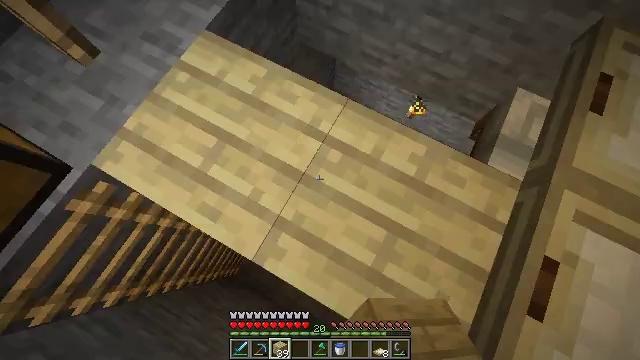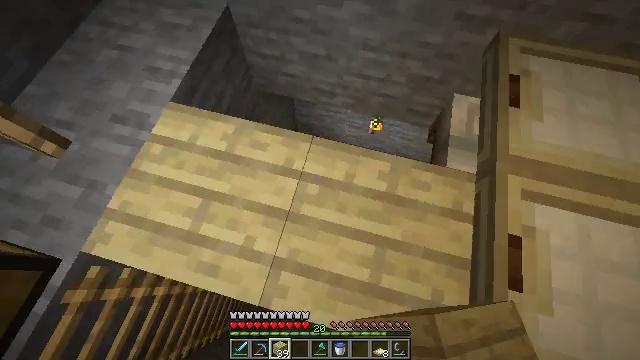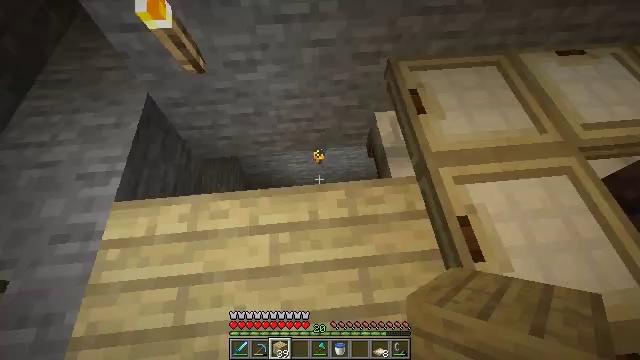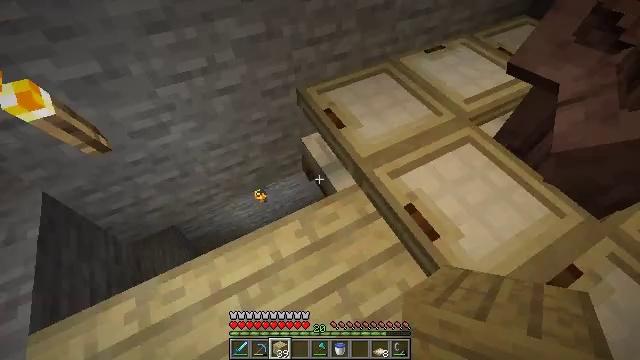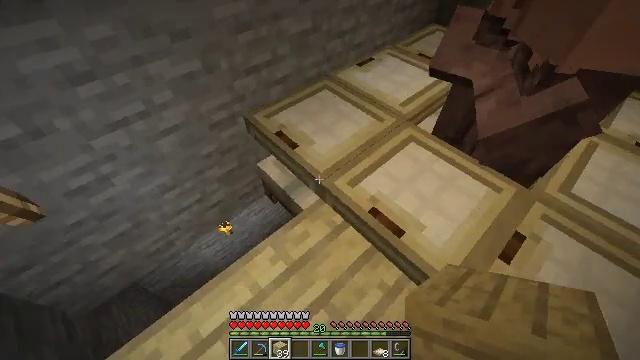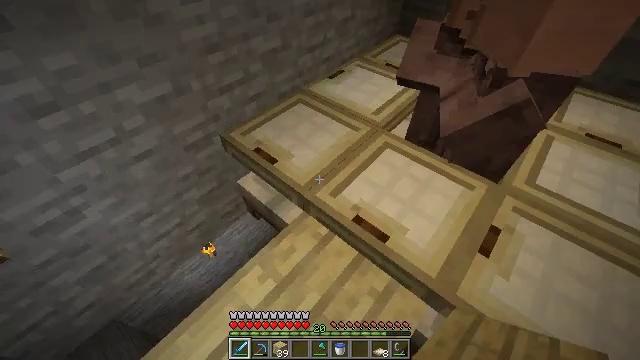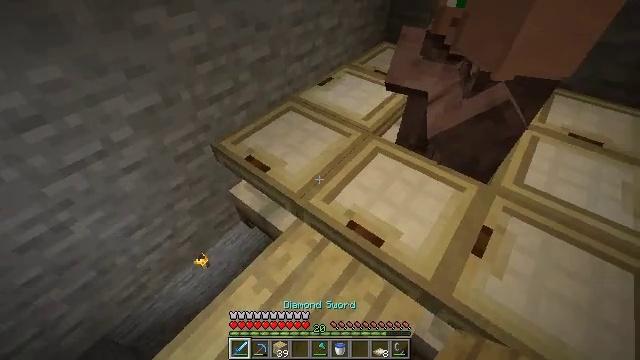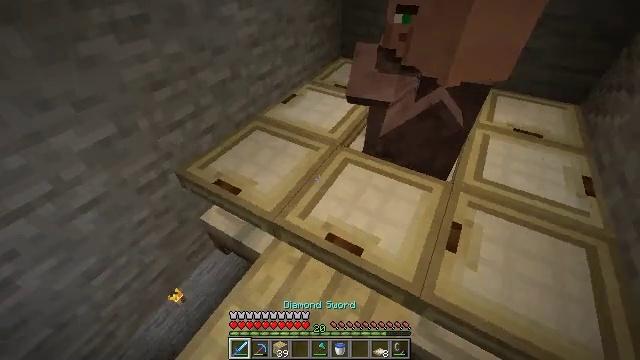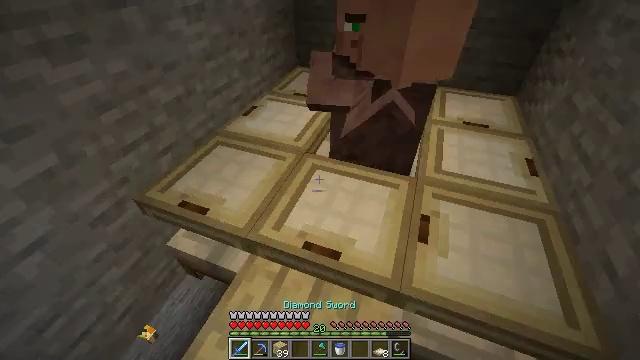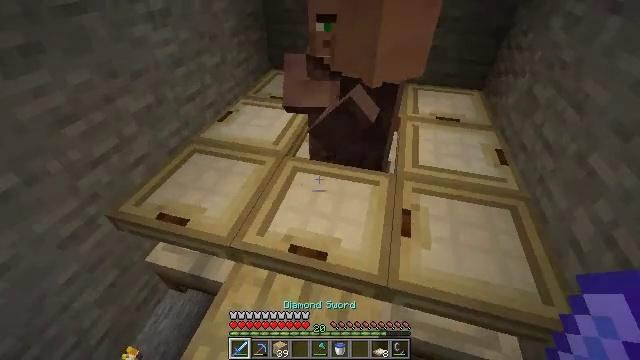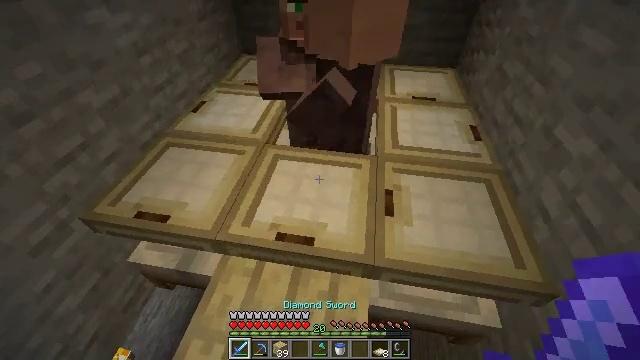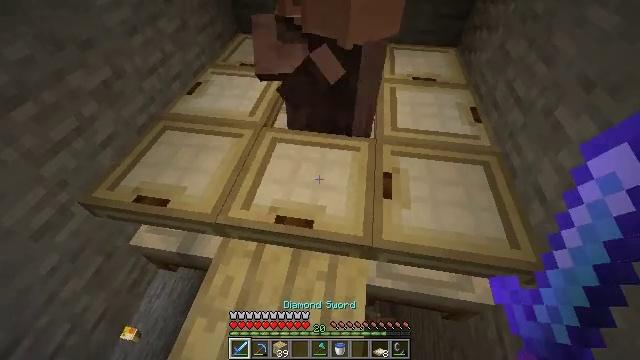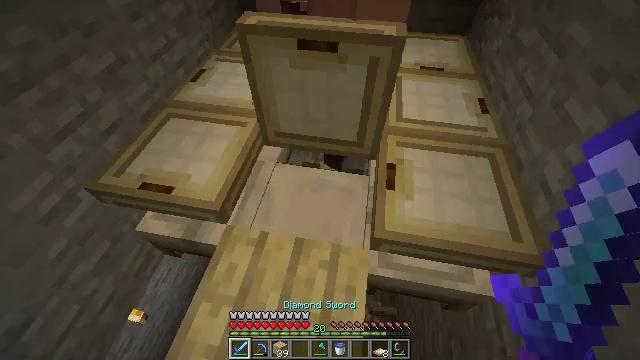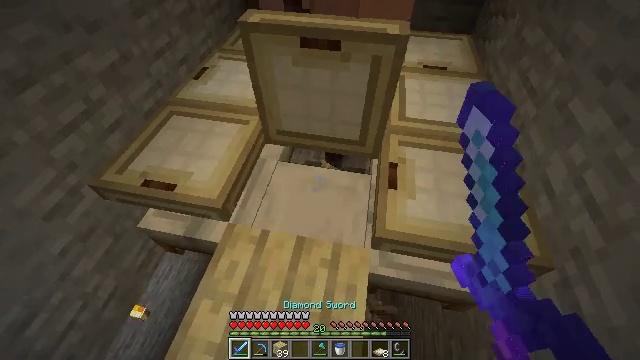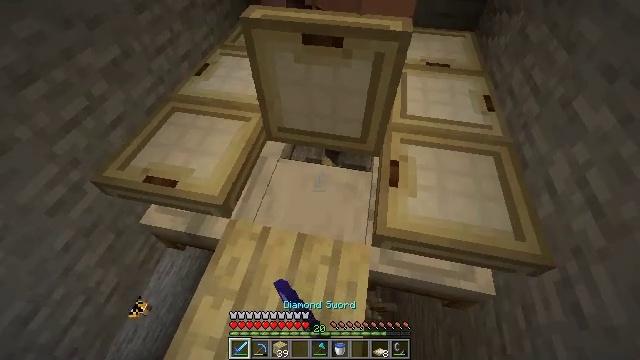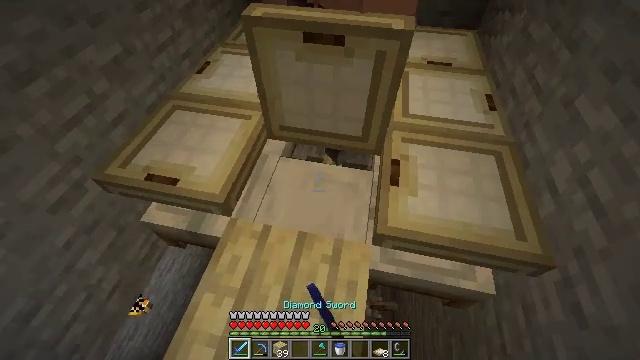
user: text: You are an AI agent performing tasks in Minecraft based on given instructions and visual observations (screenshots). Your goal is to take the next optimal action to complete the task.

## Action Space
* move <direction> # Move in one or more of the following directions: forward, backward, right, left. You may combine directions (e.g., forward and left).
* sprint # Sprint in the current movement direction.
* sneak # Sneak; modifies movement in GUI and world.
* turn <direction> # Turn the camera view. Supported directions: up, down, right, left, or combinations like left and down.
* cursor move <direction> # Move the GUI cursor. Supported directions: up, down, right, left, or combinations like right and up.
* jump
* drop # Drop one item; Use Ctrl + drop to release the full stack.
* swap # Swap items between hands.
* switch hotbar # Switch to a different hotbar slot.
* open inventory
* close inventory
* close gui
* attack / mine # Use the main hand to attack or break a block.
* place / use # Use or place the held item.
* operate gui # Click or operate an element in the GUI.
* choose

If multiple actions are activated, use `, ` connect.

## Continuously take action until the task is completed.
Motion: motion action
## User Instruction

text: Drop a carrot.
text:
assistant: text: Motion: turn right and up
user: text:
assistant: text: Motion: turn right and up
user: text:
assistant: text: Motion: turn right and up
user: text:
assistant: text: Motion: turn right and up
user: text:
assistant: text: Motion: turn right and up, switch to hotbar 1
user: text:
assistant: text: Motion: turn right and up, switch to hotbar 1
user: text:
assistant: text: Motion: turn right and up, switch to hotbar 1
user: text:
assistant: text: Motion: turn right and up, switch to hotbar 1
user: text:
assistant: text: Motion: turn right
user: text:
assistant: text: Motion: turn right and down
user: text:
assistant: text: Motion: turn down
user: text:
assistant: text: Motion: turn left and down, use / place
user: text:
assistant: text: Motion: use / place
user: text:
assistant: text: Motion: use / place
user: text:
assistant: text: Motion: no_op
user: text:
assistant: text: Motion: no_op
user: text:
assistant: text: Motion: no_op
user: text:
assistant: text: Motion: no_op
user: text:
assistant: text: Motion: no_op
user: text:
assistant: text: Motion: move forward
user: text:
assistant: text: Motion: move forward
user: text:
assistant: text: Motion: move forward, turn down
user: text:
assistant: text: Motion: no_op
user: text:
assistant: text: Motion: no_op
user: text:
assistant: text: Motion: turn right and up
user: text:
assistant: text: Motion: no_op
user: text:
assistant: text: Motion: no_op
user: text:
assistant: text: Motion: no_op
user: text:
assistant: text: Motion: no_op
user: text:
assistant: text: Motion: no_op